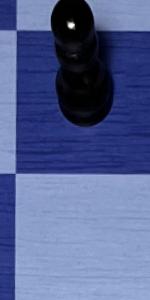
Label: Empty